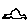
Label: car